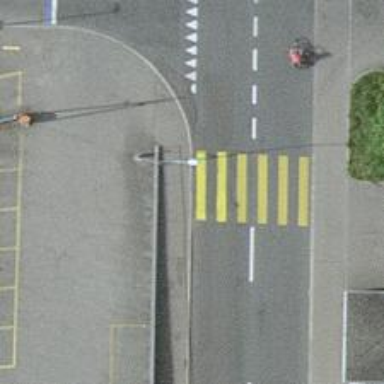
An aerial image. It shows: Kerb barrier.